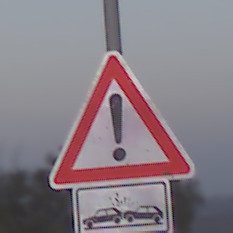
Verkehrszeichen: Gefahrenstelle
Zusatzzeichen unten: Entfernungsangaben2
Umgebung: Outdoor, Suburban
Tageszeit: SunriseSunset
Wetter: Clear
Licht: Natural
Jahreszeit: NotSpecified
Kontrast: LowContrast